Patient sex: F
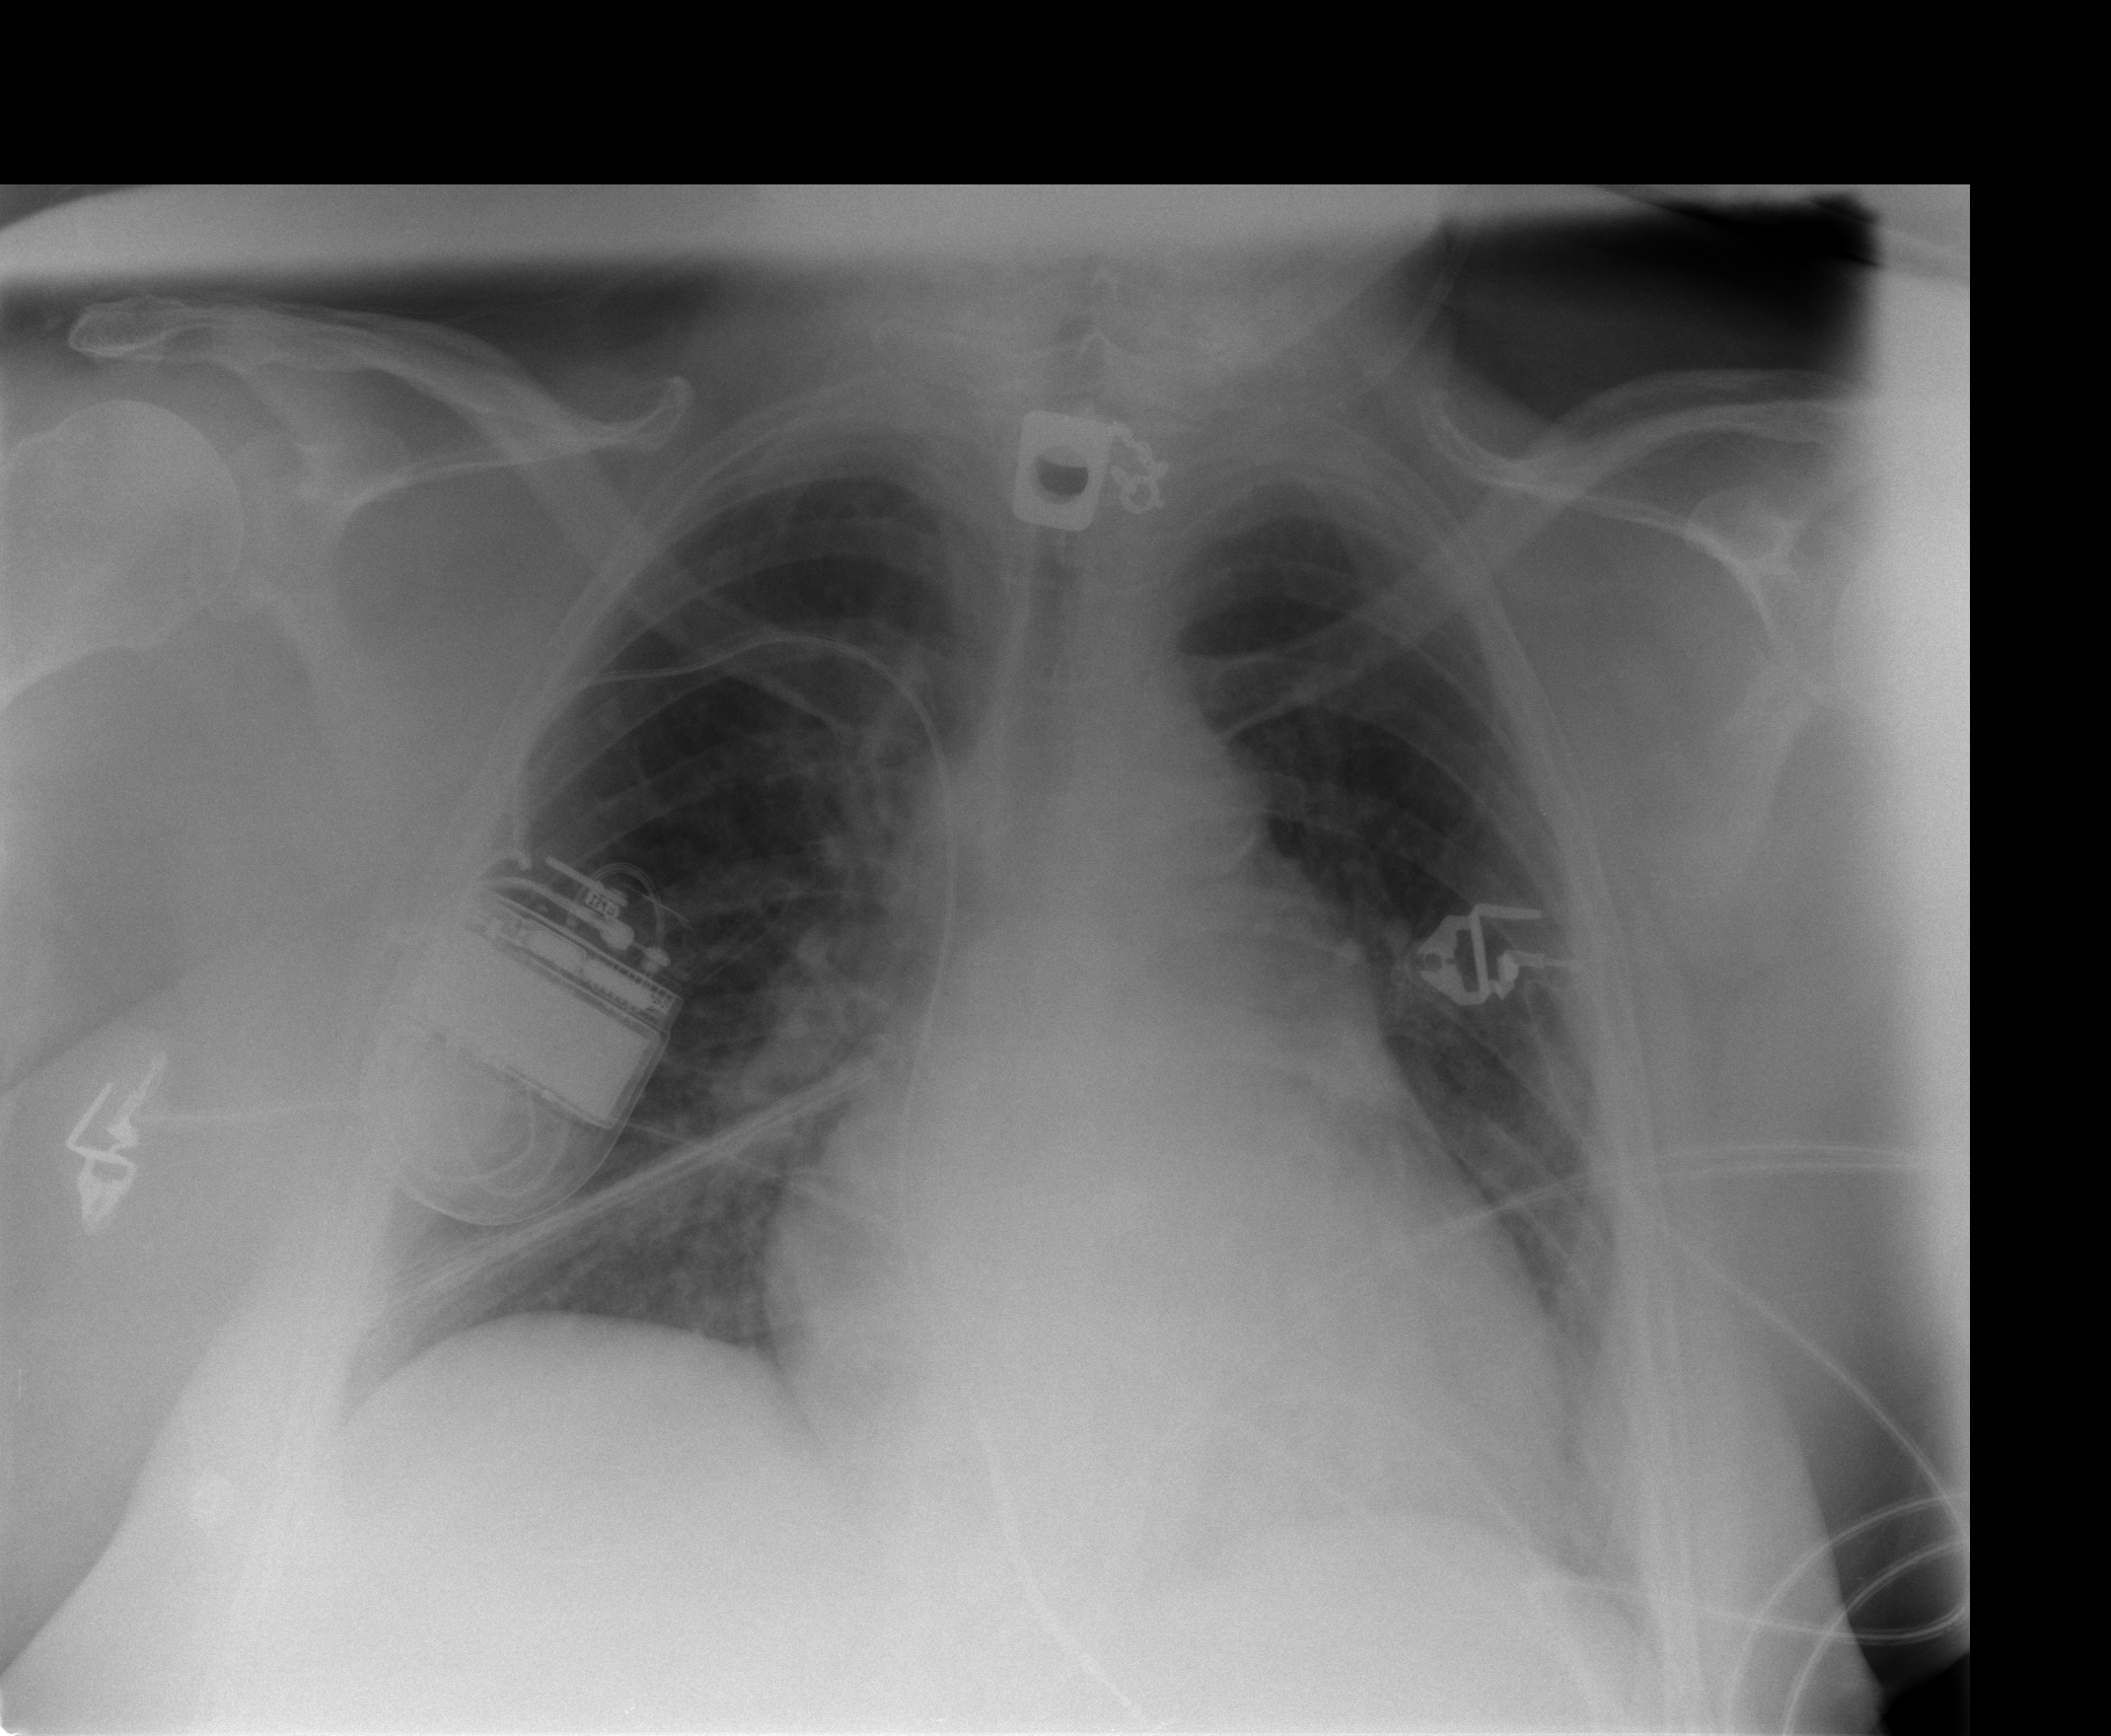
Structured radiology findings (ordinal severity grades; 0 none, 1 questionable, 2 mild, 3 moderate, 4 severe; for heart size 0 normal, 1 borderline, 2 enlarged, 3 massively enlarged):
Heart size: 1
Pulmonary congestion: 2
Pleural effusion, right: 0
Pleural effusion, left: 1
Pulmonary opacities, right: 0
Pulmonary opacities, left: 0
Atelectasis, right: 0
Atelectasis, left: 2